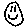
Label: smiley face